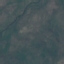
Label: HerbaceousVegetation